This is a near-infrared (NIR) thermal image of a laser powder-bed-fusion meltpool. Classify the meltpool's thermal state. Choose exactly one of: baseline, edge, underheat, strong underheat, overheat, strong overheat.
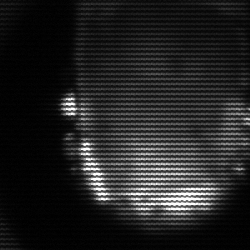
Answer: baseline